Question: This is an 8-digit puzzle. Find the minimum number of steps to restore it.
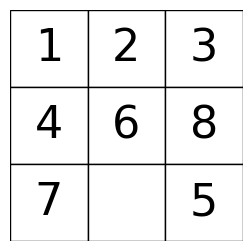
Answer: 5